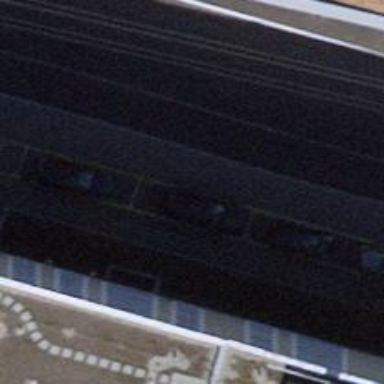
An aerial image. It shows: Street side parking area.